You are looking at the raw vibration waveform of a rotating shaft. Classify the rotor condition as one of: normal, misalignment, unbalance, looseness.
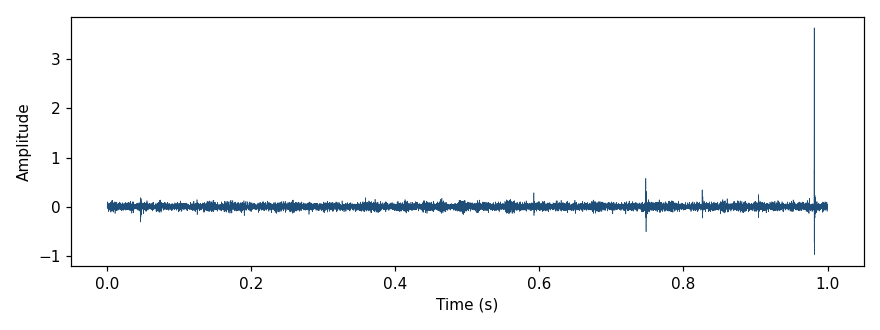
Answer: normal